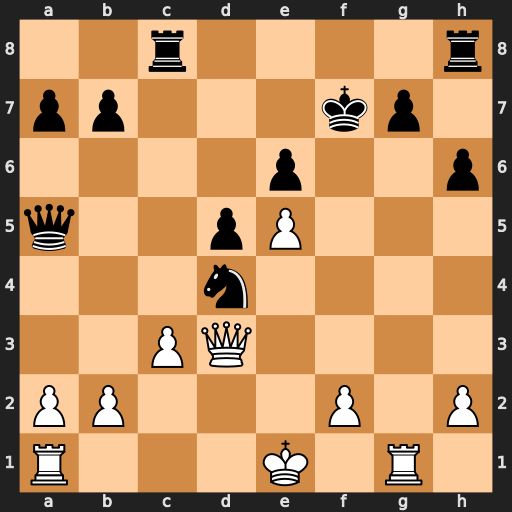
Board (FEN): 2r4r/pp3kp1/4p2p/q2pP3/3n4/2PQ4/PP3P1P/R3K1R1
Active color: w
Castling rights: Q
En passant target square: -
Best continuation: Qg6+ Ke7 Qxg7+ Kd8 Qxh8+